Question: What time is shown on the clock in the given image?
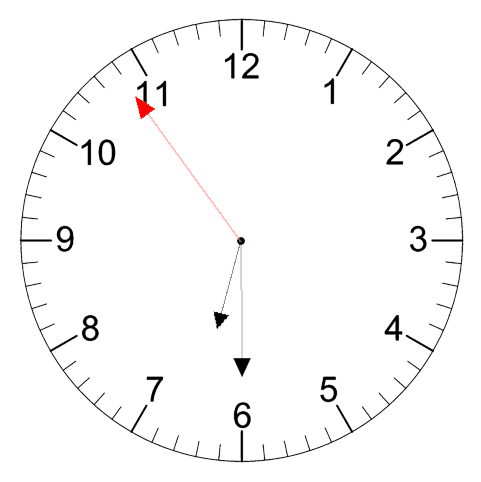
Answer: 06:29:54